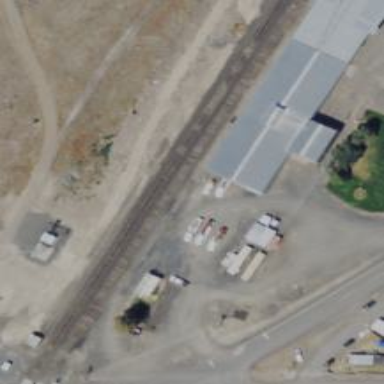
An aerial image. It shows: Railway siding for service.